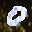
Label: 0